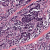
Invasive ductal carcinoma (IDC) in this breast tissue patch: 1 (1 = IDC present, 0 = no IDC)